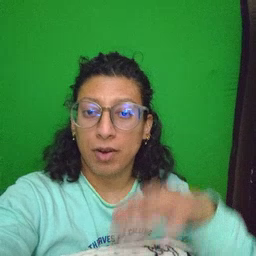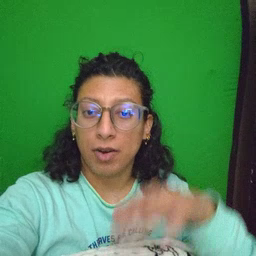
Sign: on